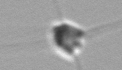
Label: Chaetoceros_didymus